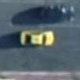
Vehicle type: Taxi